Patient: sex M, age 57
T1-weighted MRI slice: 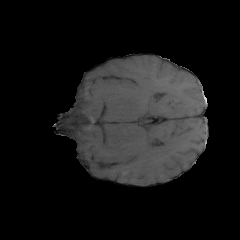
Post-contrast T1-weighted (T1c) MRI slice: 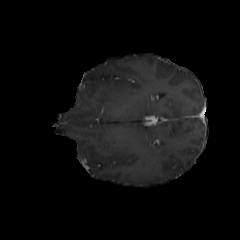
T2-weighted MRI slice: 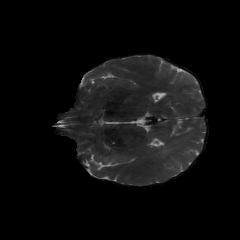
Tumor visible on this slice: yes
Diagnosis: Glioblastoma, IDH-wildtype
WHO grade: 4